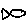
Label: fish